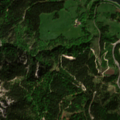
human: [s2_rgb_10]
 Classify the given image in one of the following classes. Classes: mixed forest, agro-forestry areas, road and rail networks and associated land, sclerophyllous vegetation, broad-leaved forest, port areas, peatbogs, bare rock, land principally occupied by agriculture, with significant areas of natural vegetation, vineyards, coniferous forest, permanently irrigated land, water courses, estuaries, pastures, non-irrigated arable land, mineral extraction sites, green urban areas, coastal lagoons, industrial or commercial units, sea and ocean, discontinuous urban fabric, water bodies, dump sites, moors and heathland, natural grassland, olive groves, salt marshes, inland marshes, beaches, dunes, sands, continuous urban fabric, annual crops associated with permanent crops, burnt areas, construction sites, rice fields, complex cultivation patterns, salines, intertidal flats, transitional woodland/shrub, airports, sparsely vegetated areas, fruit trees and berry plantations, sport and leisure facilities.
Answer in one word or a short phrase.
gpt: discontinuous urban fabric, pastures, coniferous forest, sparsely vegetated areas